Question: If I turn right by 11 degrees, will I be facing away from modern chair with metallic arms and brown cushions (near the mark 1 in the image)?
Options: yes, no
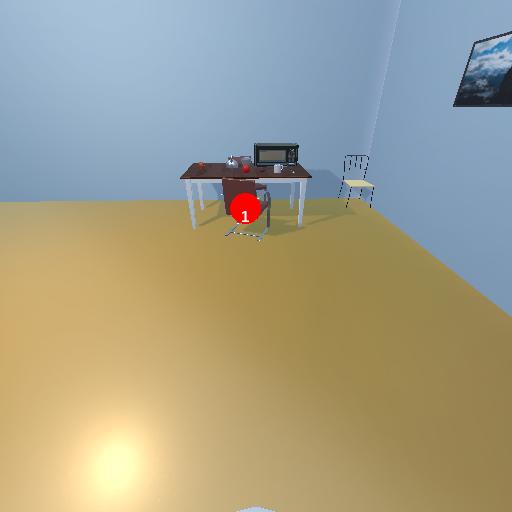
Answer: yes